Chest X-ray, PA view. Patient: 63 years old, sex F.
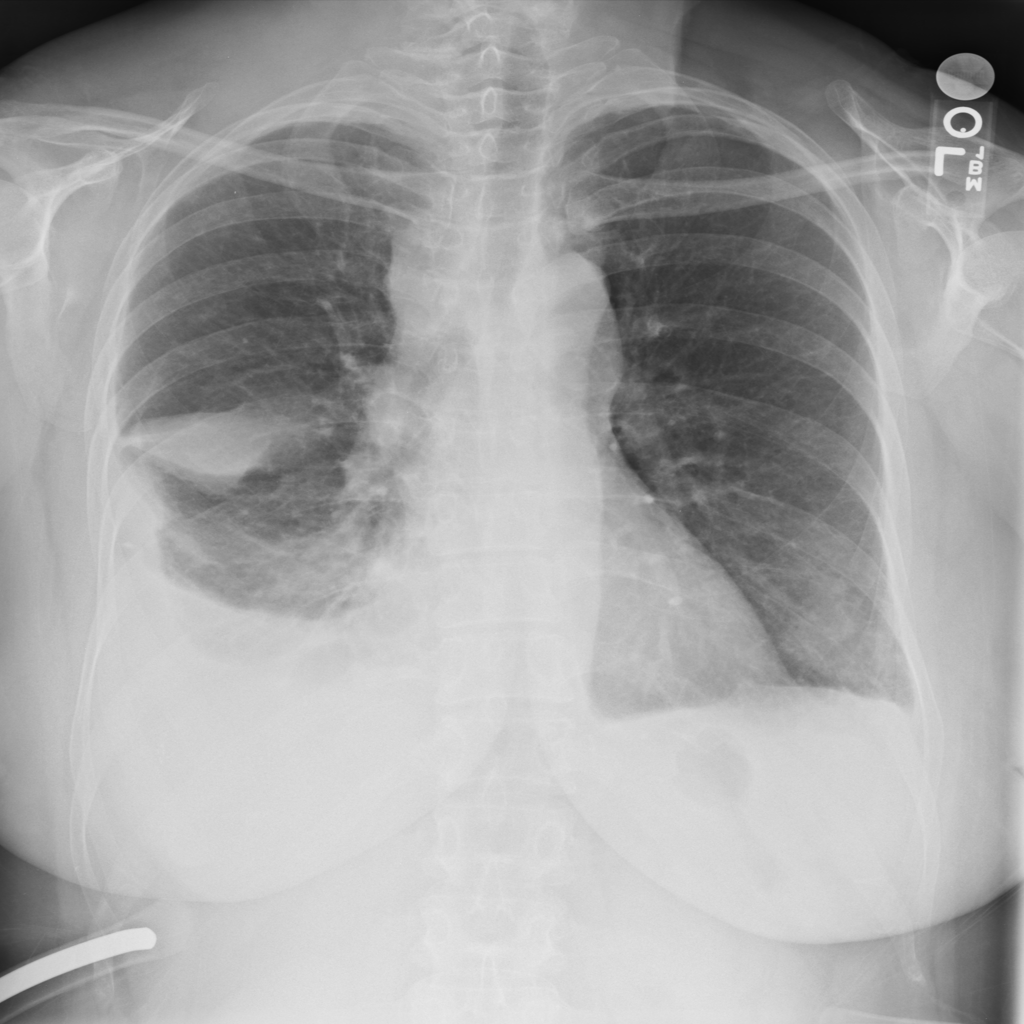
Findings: Atelectasis, Effusion, Infiltration